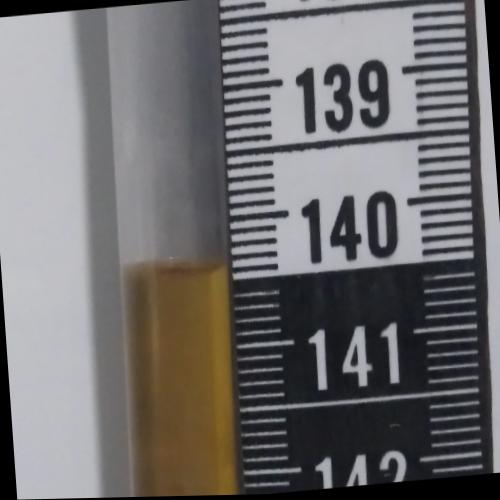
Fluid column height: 140.4 cm